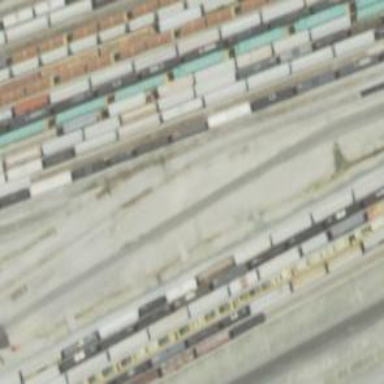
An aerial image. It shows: Rail spur service.